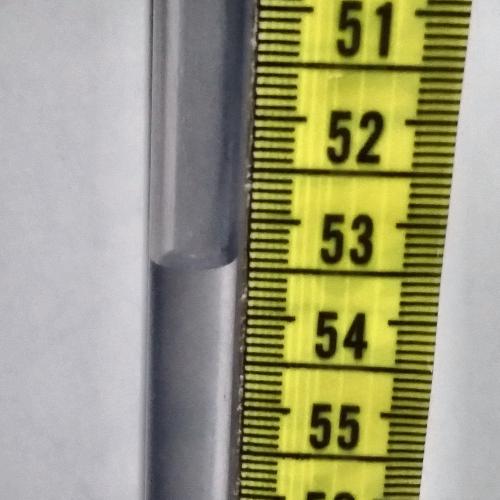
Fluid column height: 53.5 cm